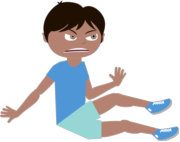
mad sitting boy